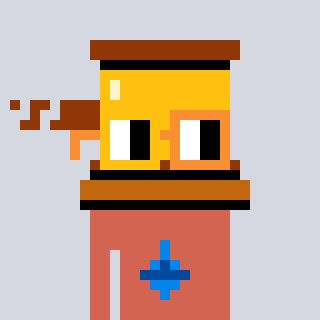
a pixel art character with square yellow and orange glasses, a gavel-shaped head and a peachy-colored body on a cool background